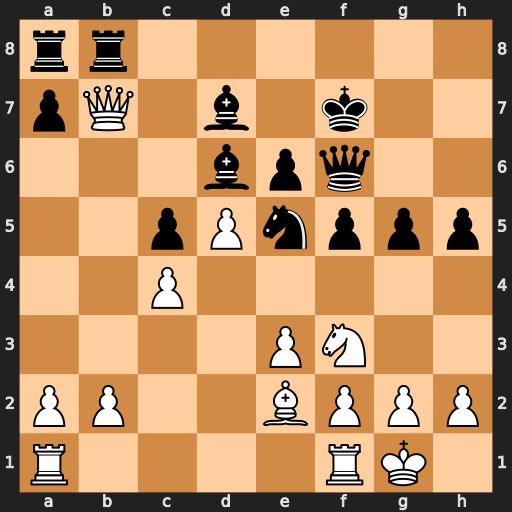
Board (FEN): rr6/pQ1b1k2/3bpq2/2pPnppp/2P5/4PN2/PP2BPPP/R4RK1
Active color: w
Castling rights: -
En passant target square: -
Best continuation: Nxe5+ Bxe5 Qxd7+